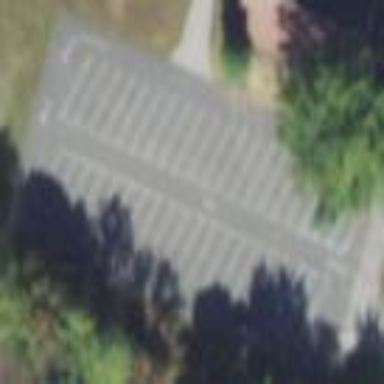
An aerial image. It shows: Parking area.